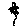
Label: flower